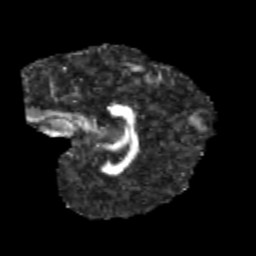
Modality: FA
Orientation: sagittal
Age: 11
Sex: female
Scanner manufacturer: siemens
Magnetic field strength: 3 T
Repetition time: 3.8 s
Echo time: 0.07 s